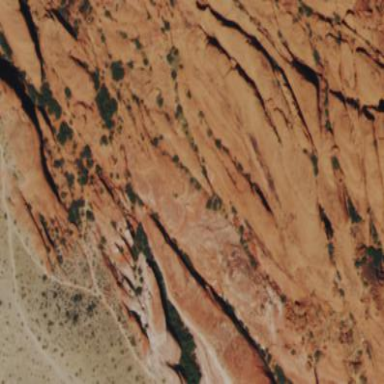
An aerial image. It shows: Red cliff in the natural landscape.